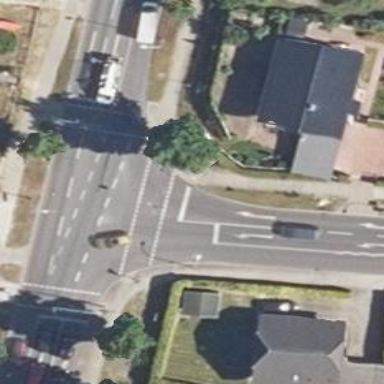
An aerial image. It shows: Road crossing with traffic signals.